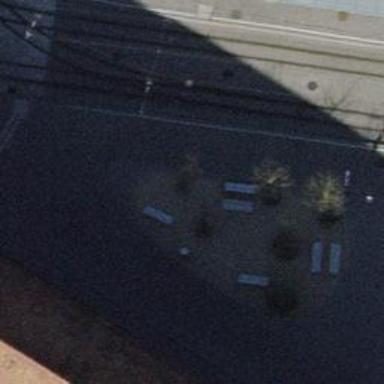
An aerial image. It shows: White bench.